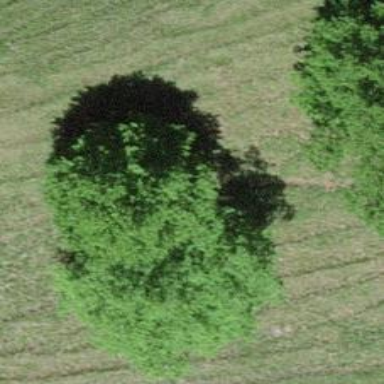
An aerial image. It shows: Single tag "natural: tree."